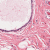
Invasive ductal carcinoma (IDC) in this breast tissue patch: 0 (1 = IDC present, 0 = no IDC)